Field crop: maize
Growth stage: 1
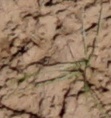
Species: lolium